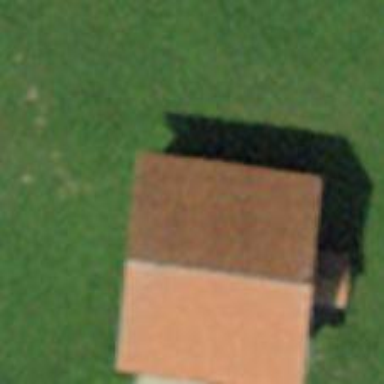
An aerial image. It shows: Barn.